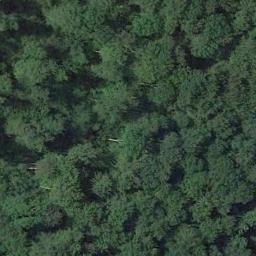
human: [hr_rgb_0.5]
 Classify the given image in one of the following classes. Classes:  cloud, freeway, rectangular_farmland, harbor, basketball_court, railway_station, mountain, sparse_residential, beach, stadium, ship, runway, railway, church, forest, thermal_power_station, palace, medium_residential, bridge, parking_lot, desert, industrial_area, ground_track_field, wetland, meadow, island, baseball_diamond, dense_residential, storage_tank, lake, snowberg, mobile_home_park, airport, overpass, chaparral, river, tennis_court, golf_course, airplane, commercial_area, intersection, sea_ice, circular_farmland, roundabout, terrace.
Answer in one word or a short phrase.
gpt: forest